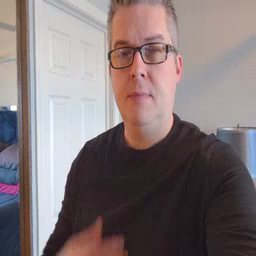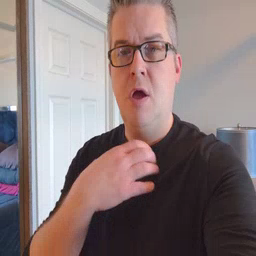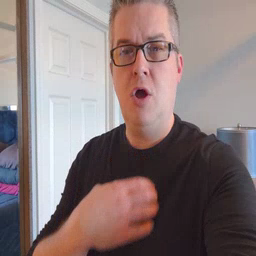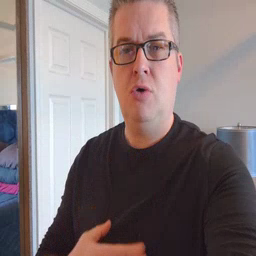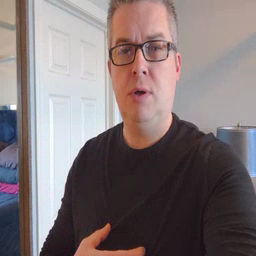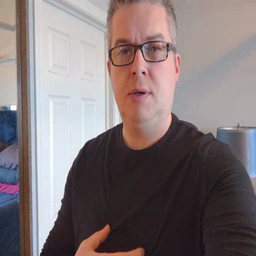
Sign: hungry